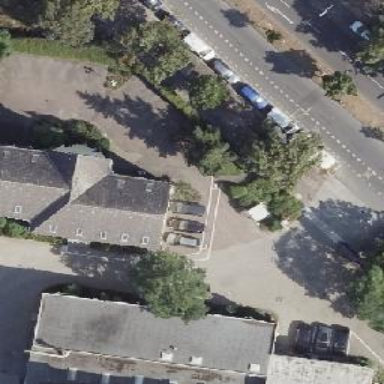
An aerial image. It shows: Office building.